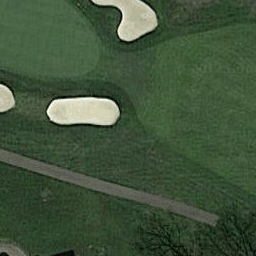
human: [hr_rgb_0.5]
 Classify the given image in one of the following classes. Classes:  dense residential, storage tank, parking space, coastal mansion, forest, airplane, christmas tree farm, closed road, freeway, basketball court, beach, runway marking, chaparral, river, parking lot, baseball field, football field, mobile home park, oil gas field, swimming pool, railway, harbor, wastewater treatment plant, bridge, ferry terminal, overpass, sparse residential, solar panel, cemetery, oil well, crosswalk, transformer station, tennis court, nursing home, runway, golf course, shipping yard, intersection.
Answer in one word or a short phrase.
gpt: golf course